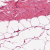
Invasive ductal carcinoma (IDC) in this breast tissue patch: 0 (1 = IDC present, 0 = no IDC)